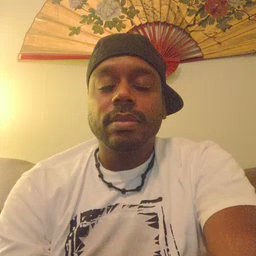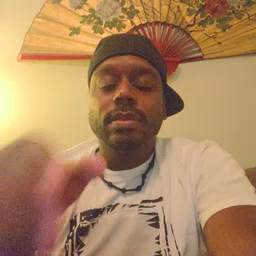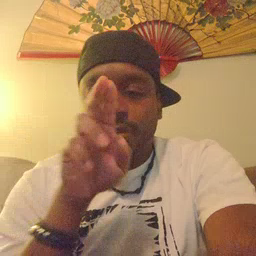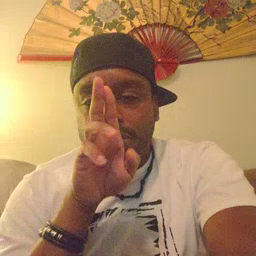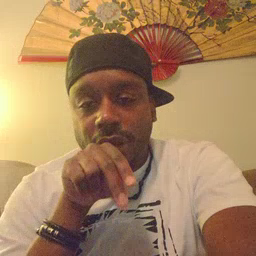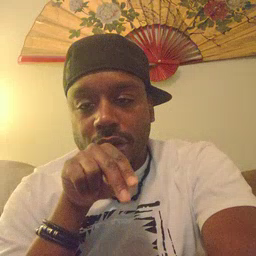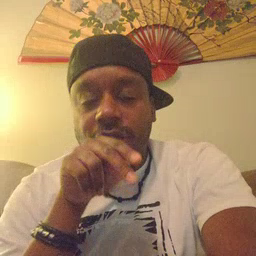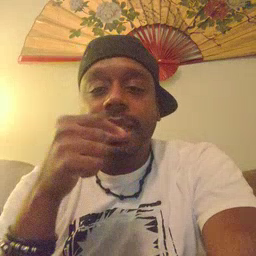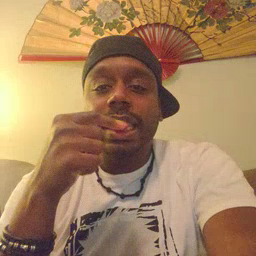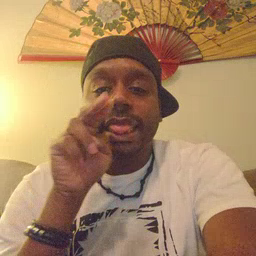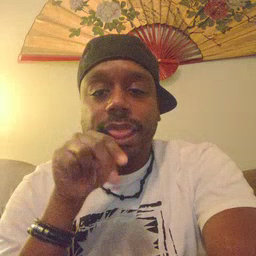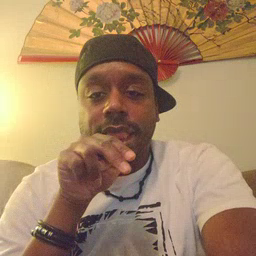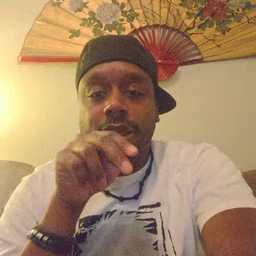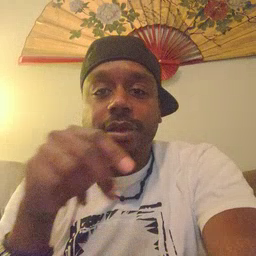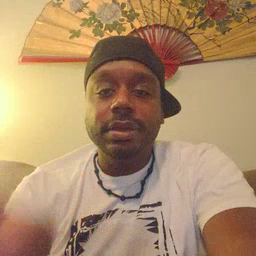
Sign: tongue